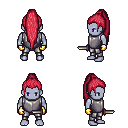
a pixel art fantasy rpg character, male body template, dark elf, purple skin, steel chest armor, metal pants, ruby red extra-long topknot hairstyle, gold gloves, dagger, four views (front, back, left, right), 2x2 character sprite sheet, small pixel art, hard edges, no anti-aliasing